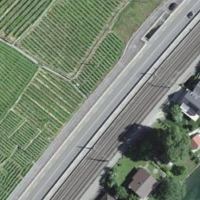
EUNIS habitat code: 40
Species observed at this site:
Campanula rotundifolia